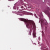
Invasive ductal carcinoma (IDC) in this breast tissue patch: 0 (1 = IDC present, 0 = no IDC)